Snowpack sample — Snodgrass Mountain, Crested Butte, Colorado (2/4/25, 12:06 PM MST)
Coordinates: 38.923, -106.968
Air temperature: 35 °F
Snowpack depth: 80 cm
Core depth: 20 cm
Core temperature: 33.8 °F
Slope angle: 14°, slope face: 78°
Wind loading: low
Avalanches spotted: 0
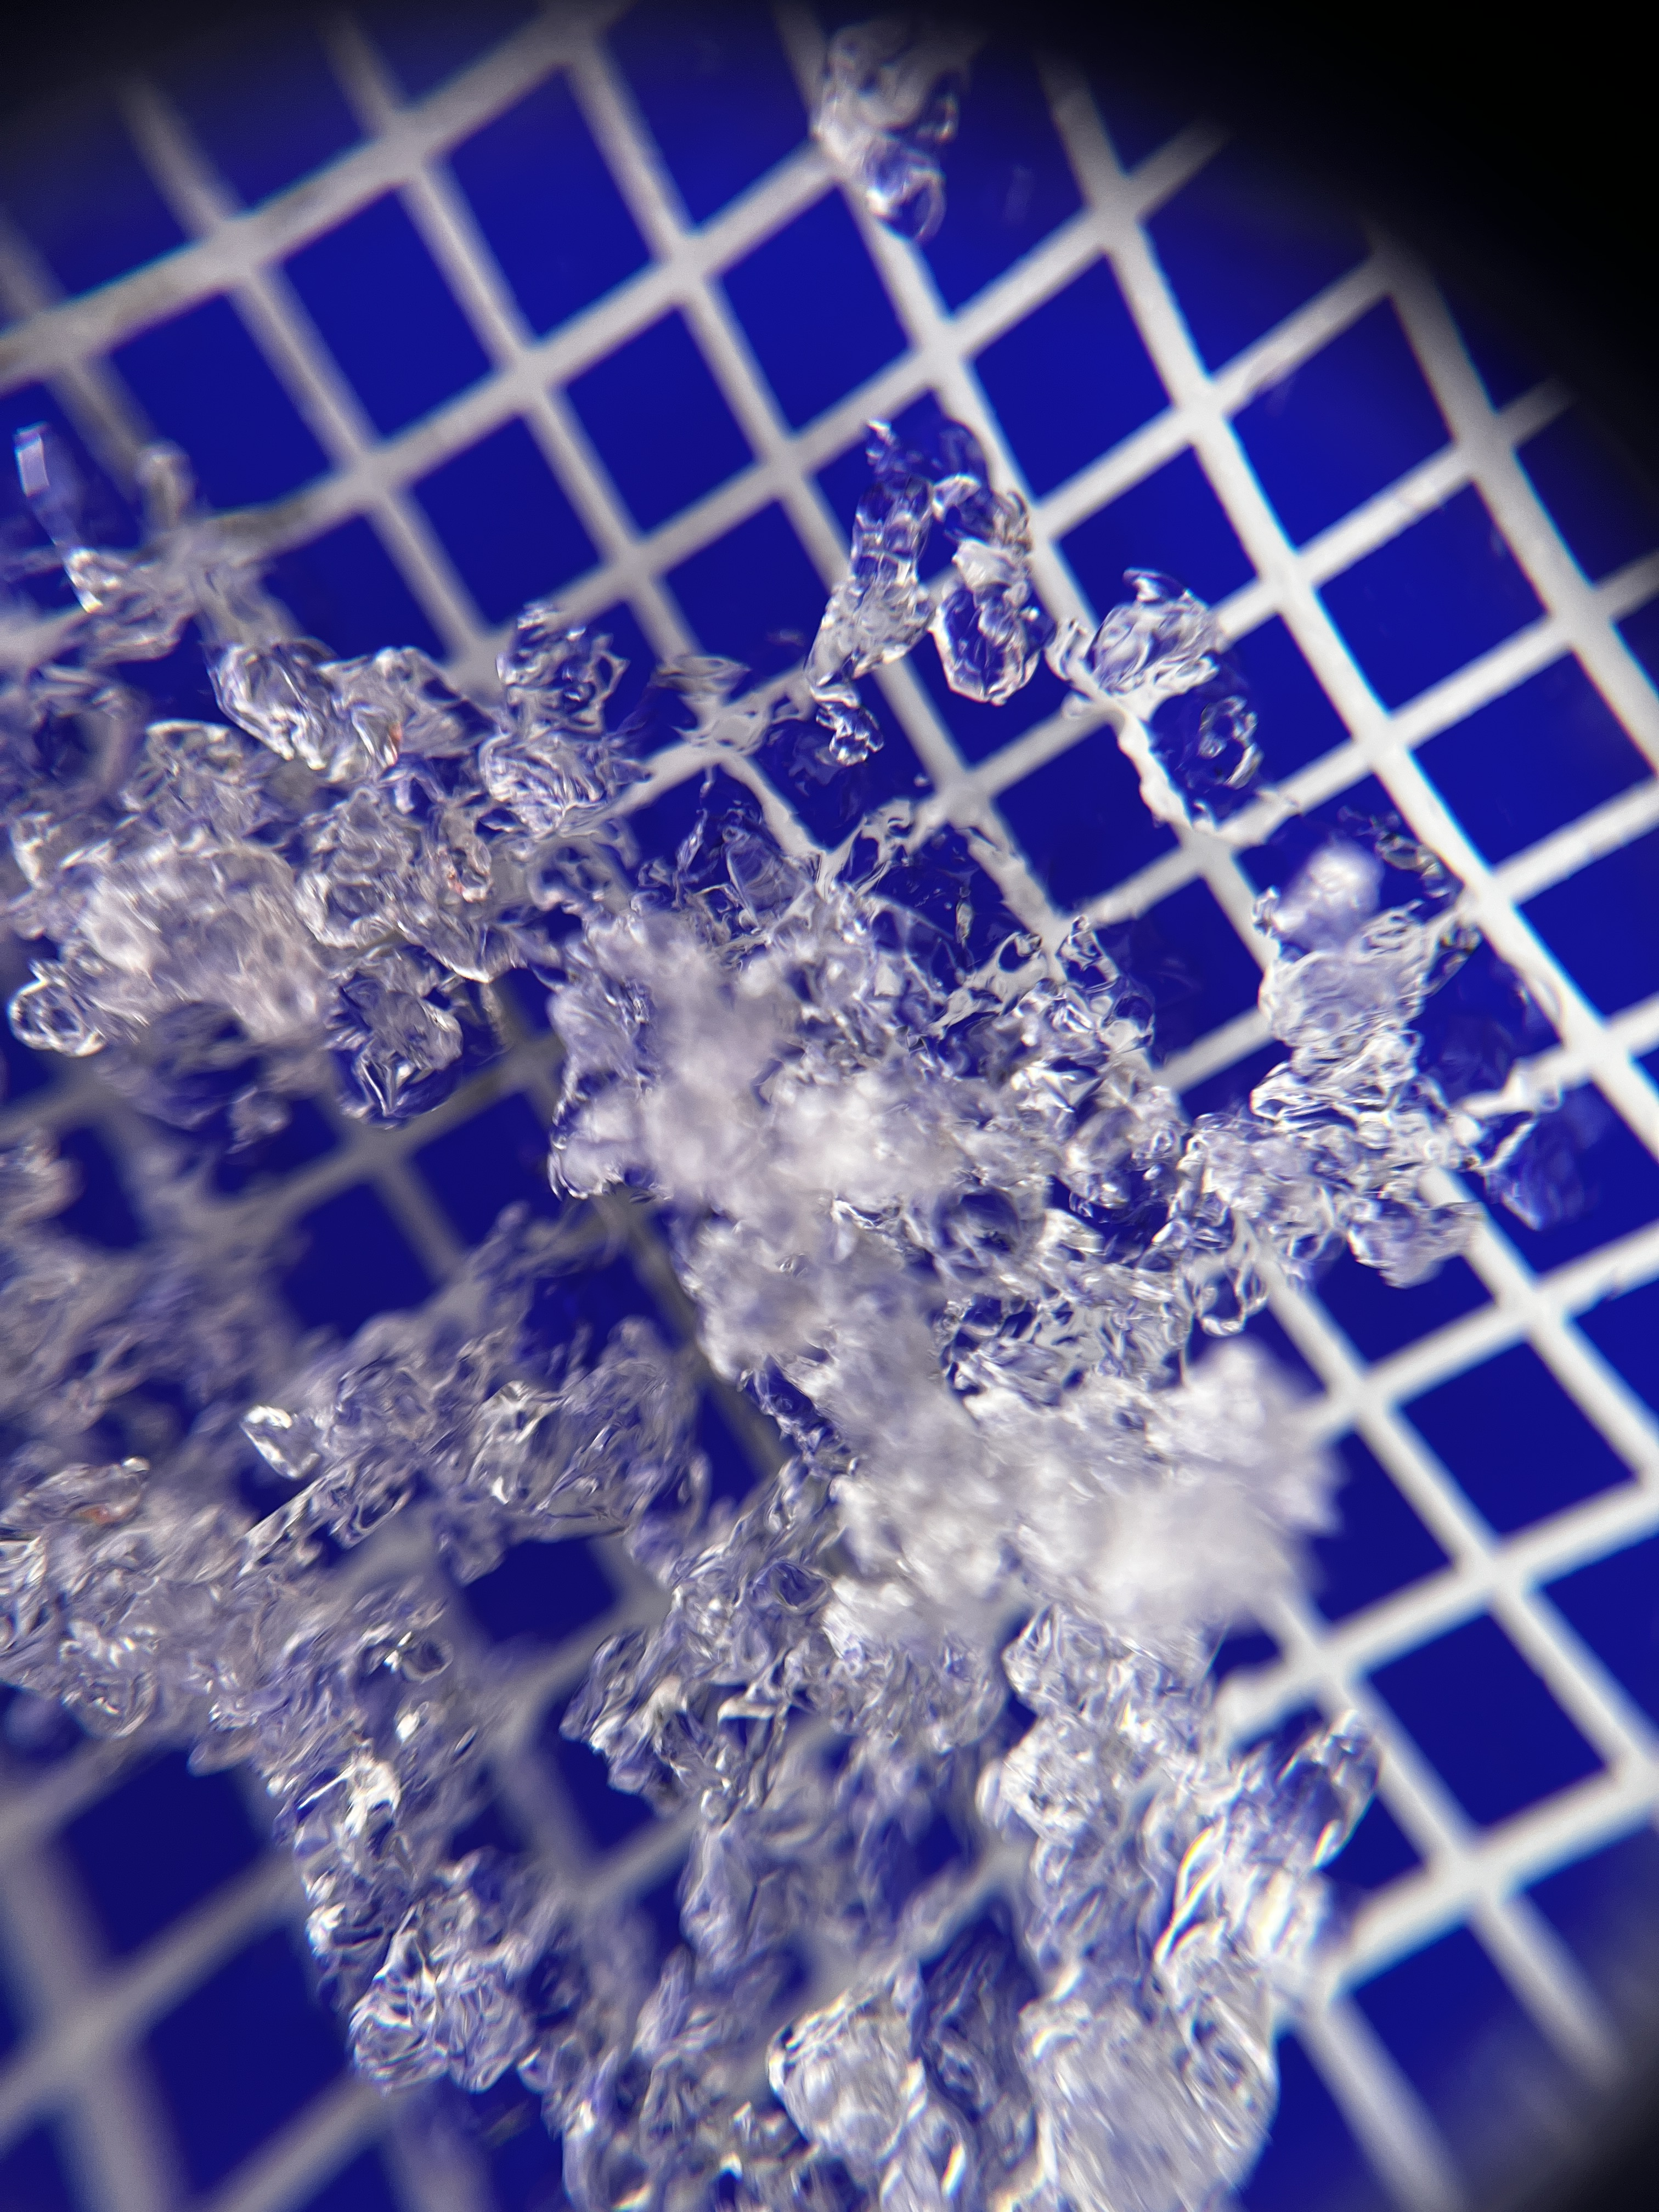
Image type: magnified_profile
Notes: No avalanches nearby, unusually warm weather for the last month reported by residents, Collected 25 yards from treeline